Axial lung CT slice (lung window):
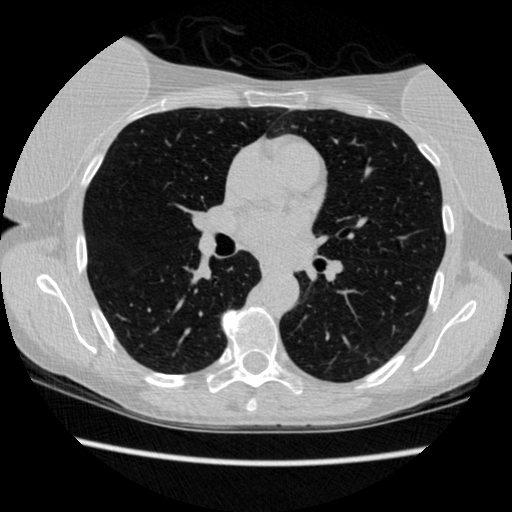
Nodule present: no